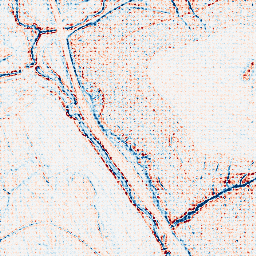
Category: edge_preserving
Decomposition family: bilateral
Decomposition parameters: d: 5
sigma_color: 50
sigma_space: 50
Upsampling method: sinc_blackman
Upsampling parameters: scale: 4
kernel_size: 4
Upsampling scale: 4